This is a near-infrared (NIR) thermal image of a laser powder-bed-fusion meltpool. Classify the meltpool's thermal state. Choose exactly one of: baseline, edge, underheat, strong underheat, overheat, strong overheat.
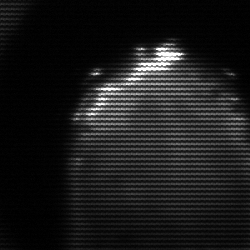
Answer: edge